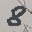
Label: 8